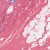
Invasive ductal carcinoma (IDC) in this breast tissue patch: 0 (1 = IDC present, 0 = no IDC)